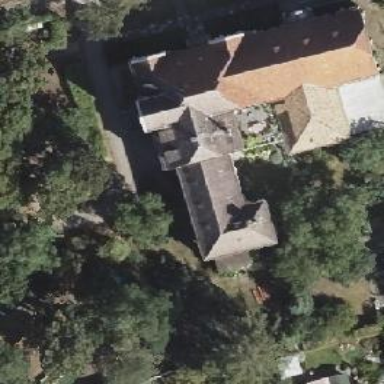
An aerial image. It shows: Building serving as place of worship.